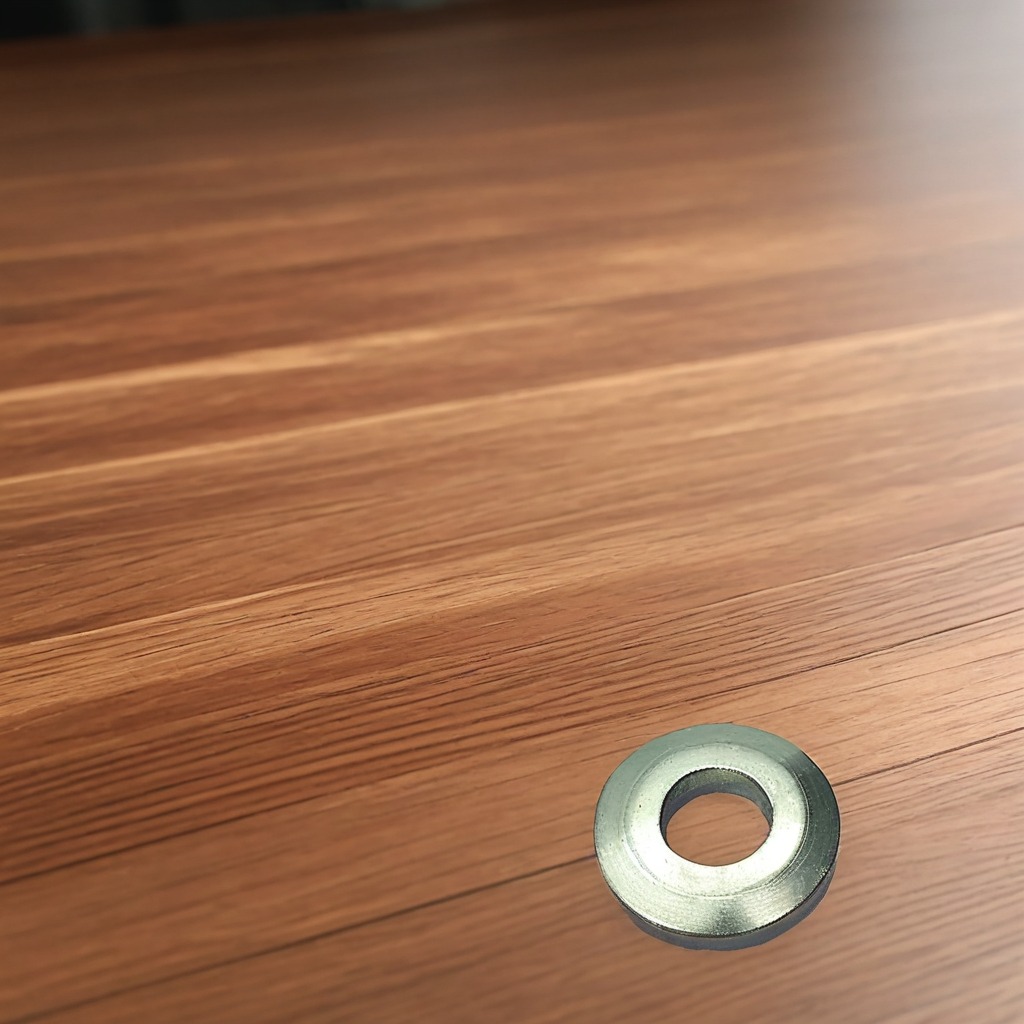
A flat metal washer lying on a wooden table in a carpentry studio rich wood textures side lighting